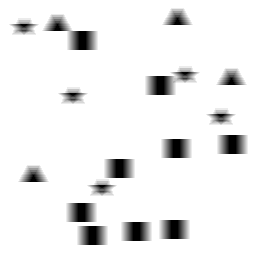
Squares: 9
Triangles: 4
Stars: 5
Total shapes: 18